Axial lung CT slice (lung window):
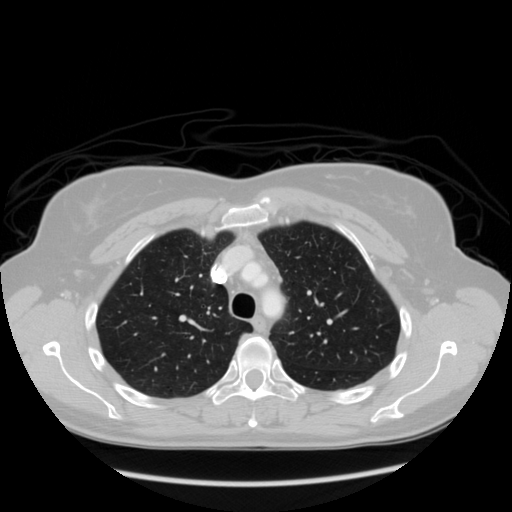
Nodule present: no